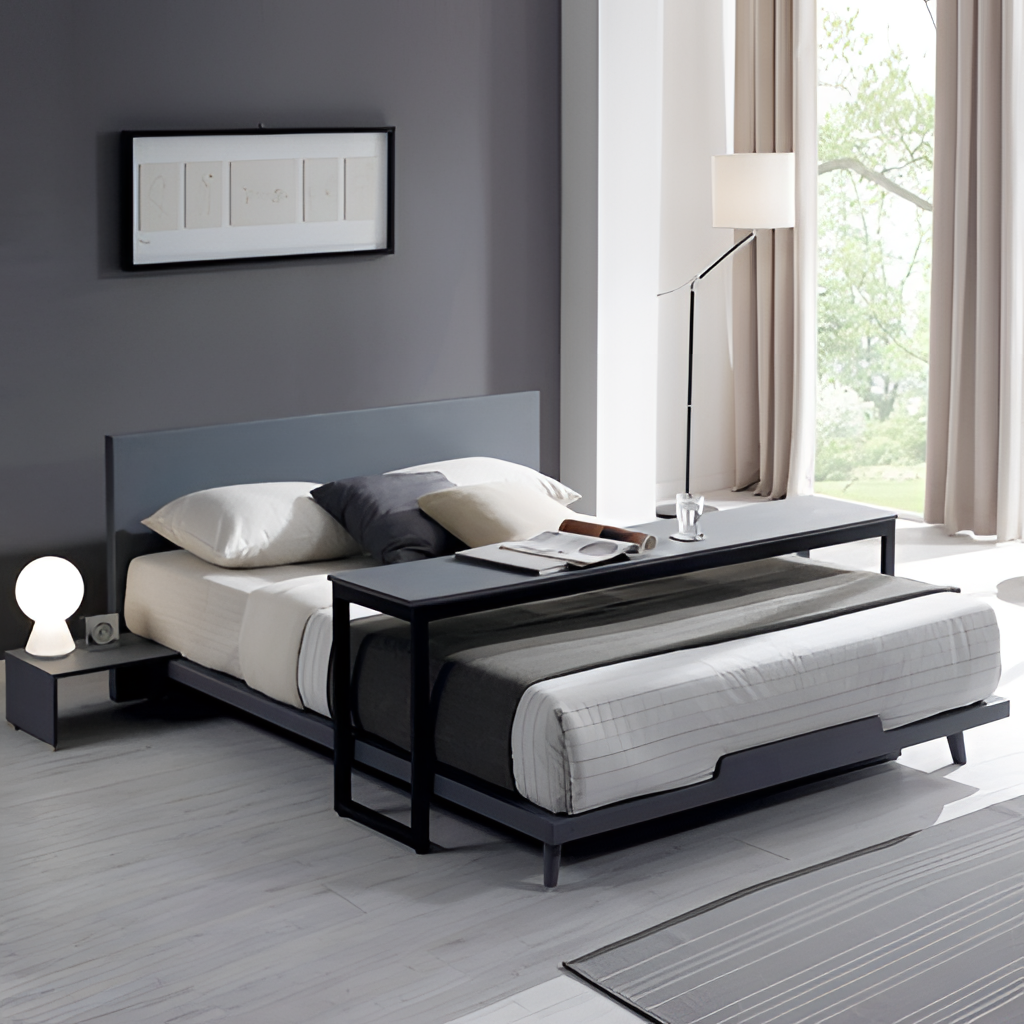
bedroom, gray metal table, gray paint wallpaper, with solid pattern, gray wood flooring, with plank pattern, contemporary